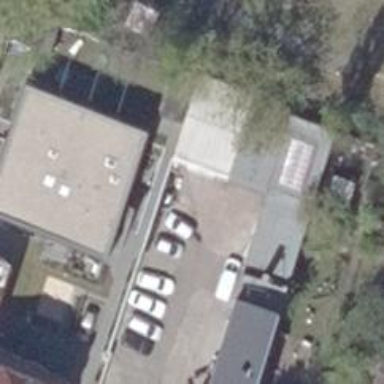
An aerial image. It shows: Car repair shop.